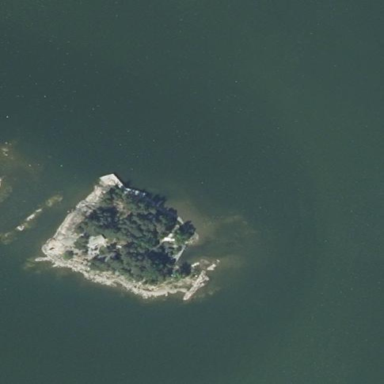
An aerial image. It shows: Islet located along the natural coastline.